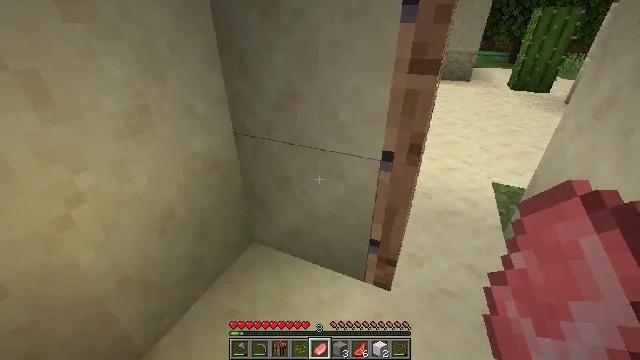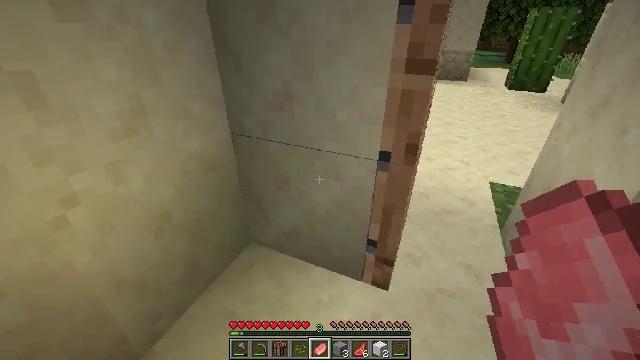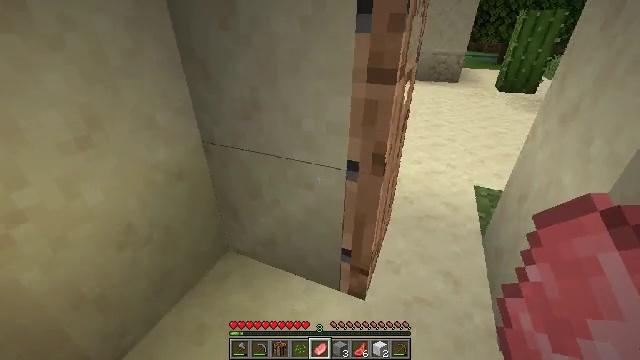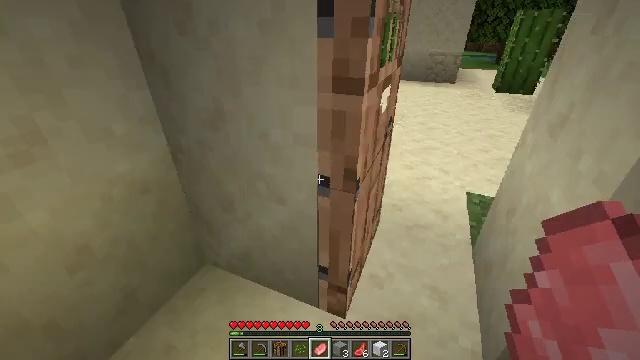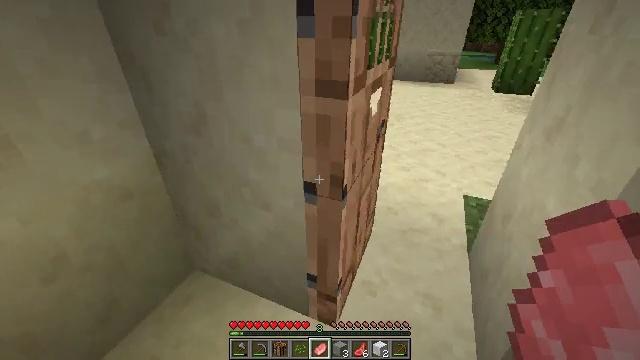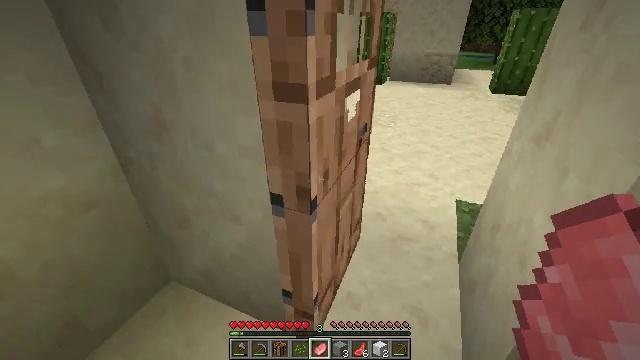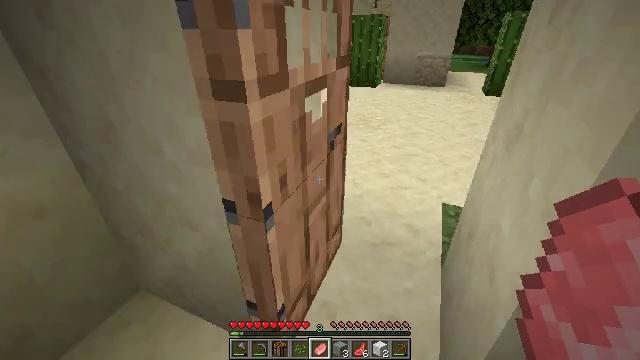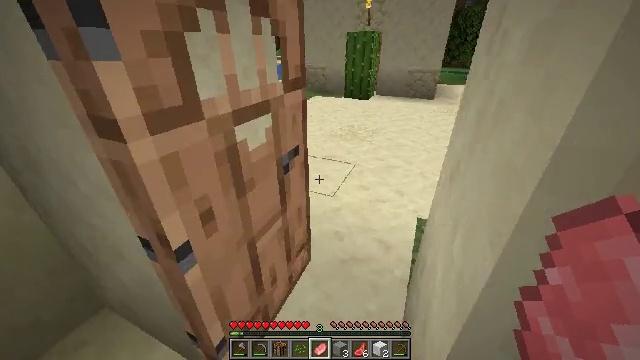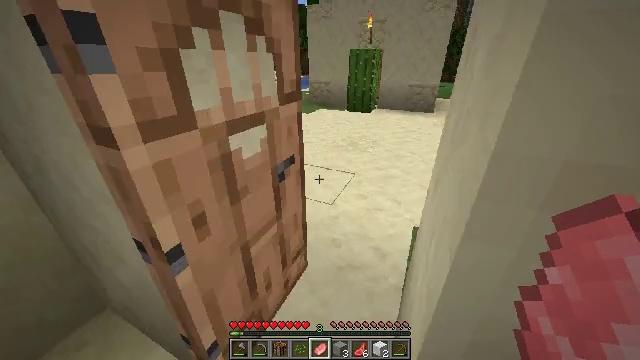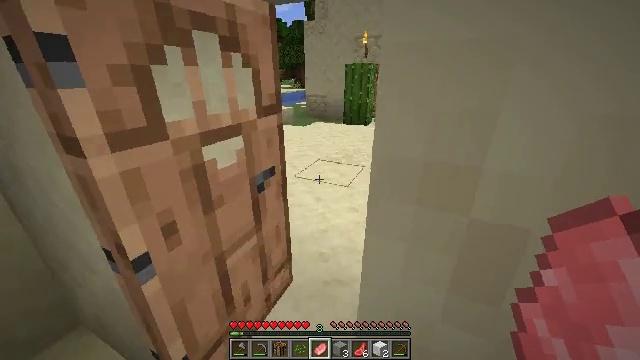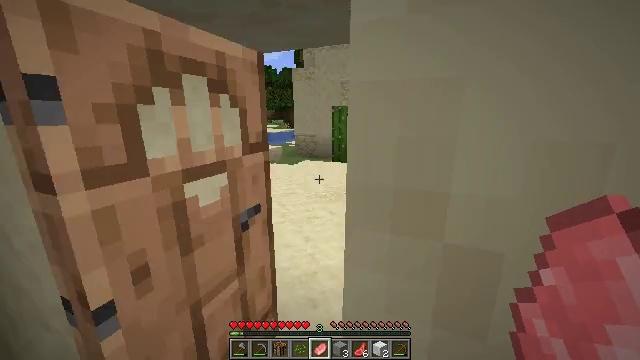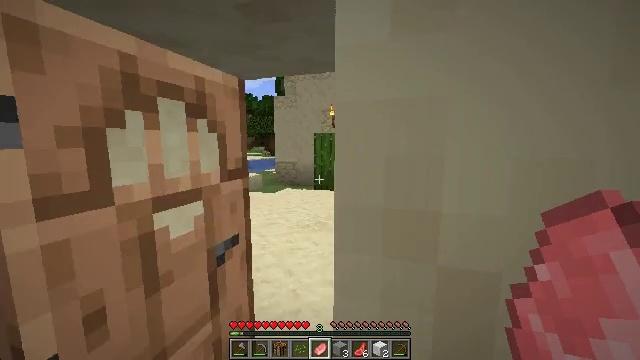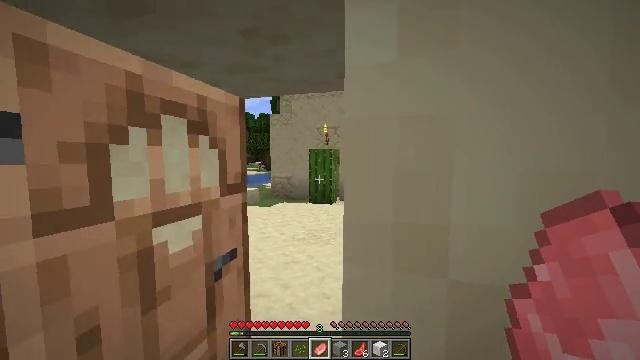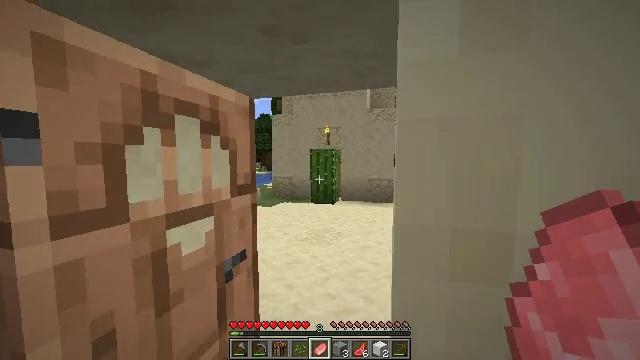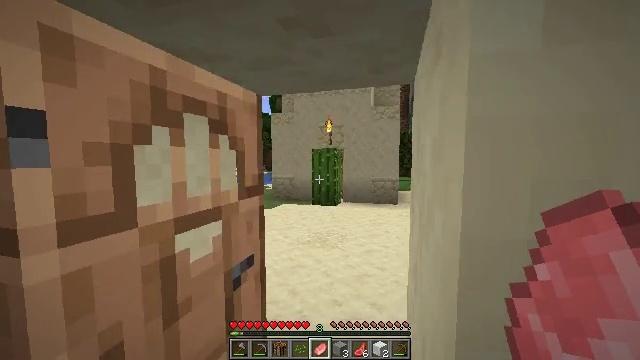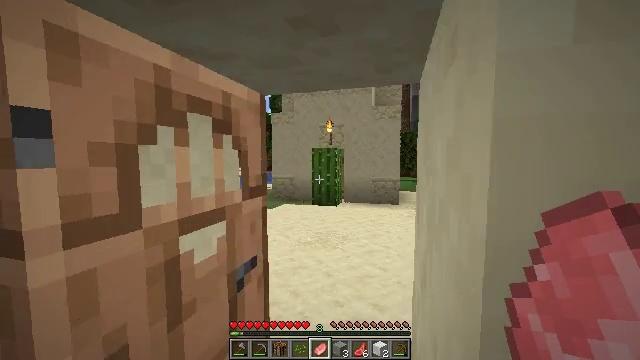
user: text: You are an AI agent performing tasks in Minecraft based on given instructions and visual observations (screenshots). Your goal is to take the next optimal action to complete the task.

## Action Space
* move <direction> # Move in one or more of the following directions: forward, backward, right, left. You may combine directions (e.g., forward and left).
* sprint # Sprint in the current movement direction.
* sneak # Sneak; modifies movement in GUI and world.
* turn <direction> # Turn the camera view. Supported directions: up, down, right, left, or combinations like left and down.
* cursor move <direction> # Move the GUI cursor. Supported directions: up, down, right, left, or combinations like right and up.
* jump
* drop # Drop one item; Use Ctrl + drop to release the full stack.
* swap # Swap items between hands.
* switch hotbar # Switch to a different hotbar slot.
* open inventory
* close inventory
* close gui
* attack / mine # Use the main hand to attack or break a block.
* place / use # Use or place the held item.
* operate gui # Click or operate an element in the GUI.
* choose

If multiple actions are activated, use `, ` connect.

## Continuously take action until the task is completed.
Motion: motion action
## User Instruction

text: Gather cactus by attacking it.
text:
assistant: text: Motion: move right
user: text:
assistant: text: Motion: move forward and move right
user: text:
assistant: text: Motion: move forward and move right
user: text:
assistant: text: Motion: move forward and move right
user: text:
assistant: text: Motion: move right
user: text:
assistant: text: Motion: move forward and move right
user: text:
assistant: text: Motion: move forward and move right, turn left
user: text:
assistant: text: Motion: move forward and move right, turn left and up
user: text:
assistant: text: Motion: move forward and move right, turn up
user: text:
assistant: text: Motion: move forward, turn right and up
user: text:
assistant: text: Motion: move forward, turn right and up
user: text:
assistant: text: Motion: move forward, turn right and up
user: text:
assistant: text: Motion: move forward
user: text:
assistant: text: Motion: move forward
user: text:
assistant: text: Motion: move forward
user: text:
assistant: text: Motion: move forward
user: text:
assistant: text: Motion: move forward, turn right
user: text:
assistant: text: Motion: move forward and move left, turn right and up
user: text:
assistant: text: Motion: move forward and move left, turn right
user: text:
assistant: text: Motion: move forward
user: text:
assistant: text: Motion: move forward
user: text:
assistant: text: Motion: no_op
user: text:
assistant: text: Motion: move forward
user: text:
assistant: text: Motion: move forward
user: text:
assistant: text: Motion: move forward
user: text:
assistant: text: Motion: move forward and move right
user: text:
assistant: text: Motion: move forward and move right
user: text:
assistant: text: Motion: move forward and move right
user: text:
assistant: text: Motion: move forward, turn left and down
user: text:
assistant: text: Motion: move forward, turn left